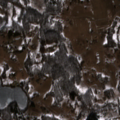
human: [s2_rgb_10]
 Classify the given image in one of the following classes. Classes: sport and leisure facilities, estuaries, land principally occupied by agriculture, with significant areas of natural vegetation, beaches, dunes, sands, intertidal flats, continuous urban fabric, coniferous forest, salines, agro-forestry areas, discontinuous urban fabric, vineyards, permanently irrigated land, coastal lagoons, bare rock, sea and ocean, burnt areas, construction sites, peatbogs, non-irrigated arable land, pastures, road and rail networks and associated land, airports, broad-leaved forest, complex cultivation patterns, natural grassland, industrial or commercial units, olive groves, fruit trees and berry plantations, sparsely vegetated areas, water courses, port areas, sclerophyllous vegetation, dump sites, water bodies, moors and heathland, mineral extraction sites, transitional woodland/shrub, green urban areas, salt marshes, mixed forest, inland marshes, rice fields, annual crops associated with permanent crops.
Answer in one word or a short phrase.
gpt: complex cultivation patterns, land principally occupied by agriculture, with significant areas of natural vegetation, broad-leaved forest, transitional woodland/shrub, water bodies